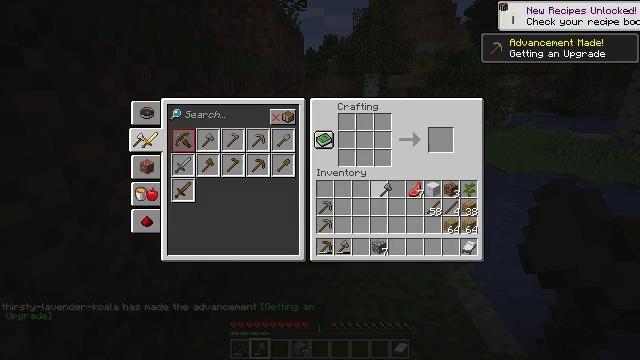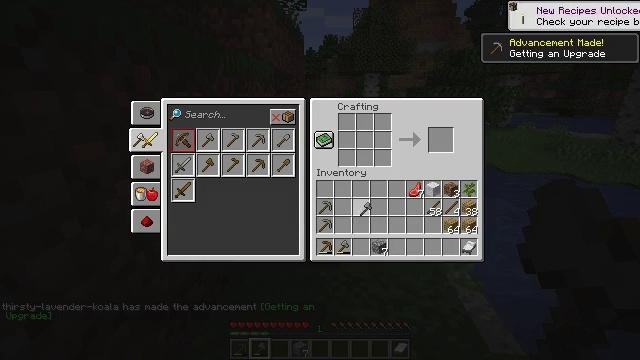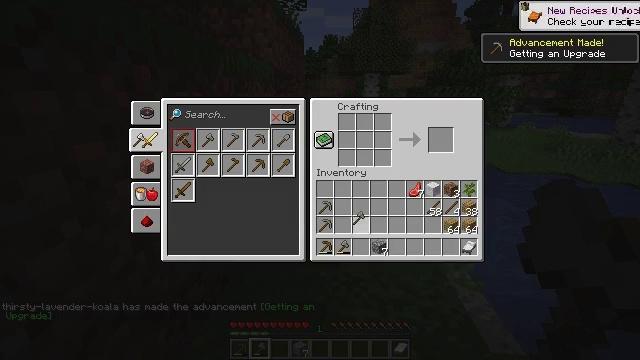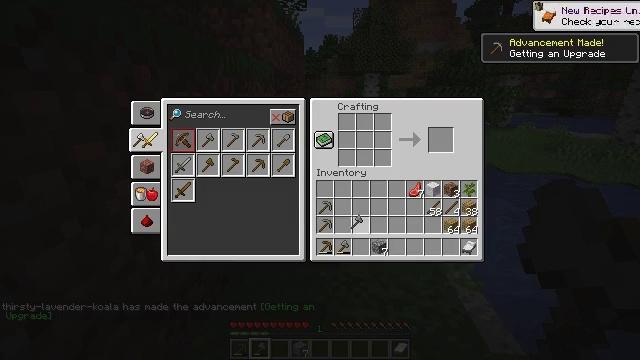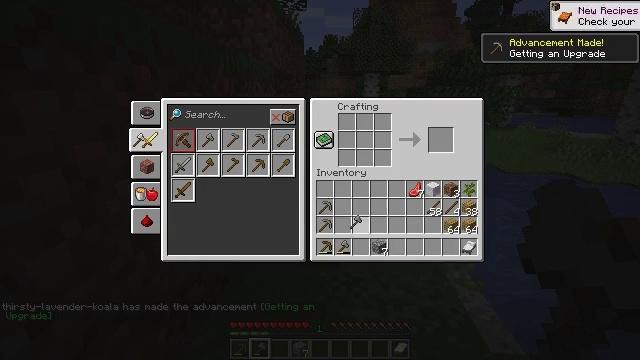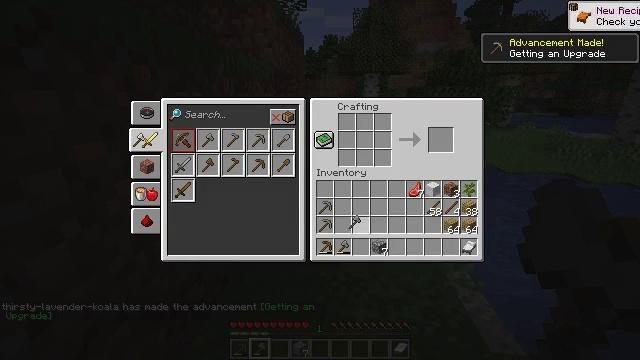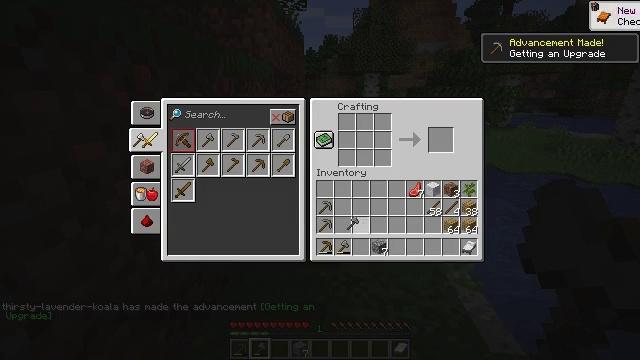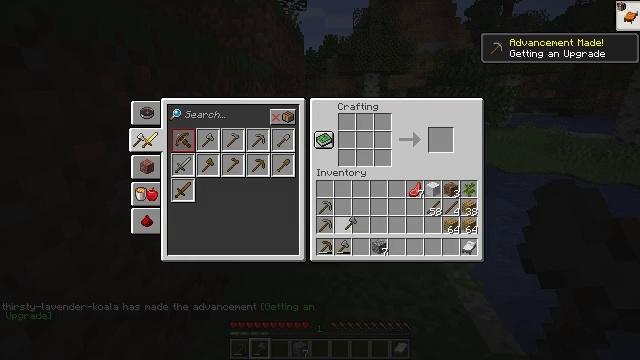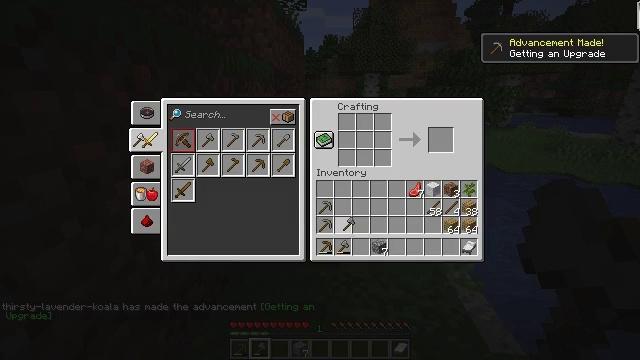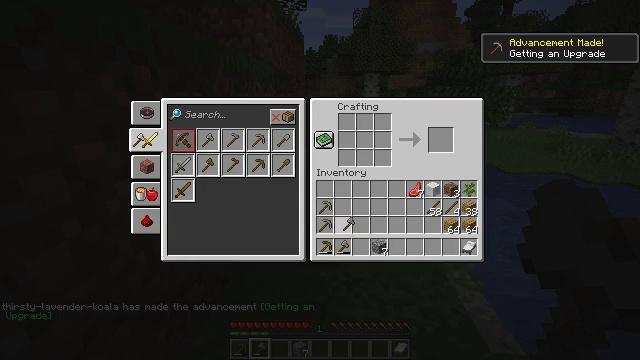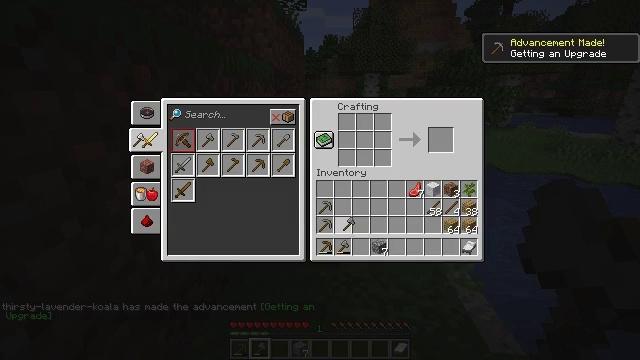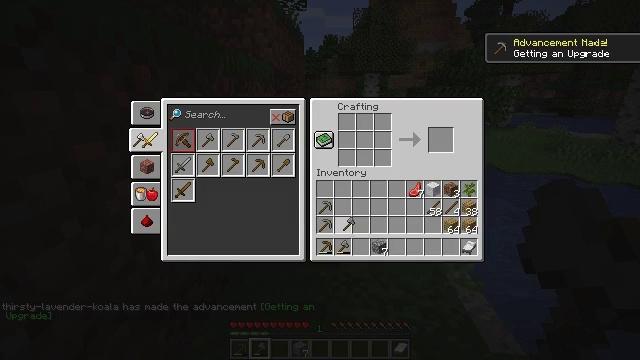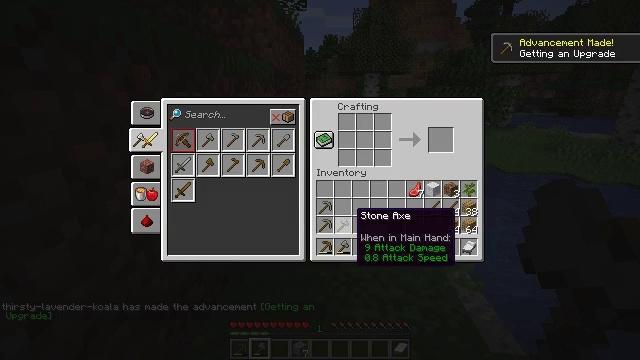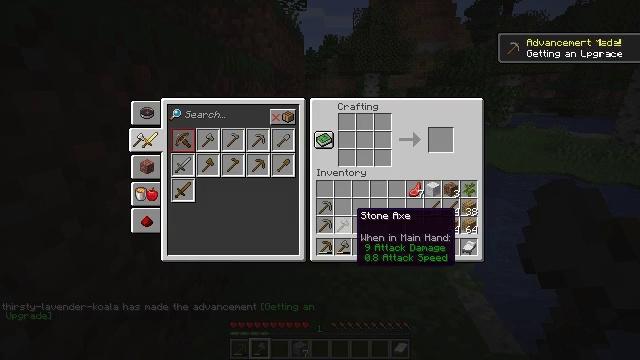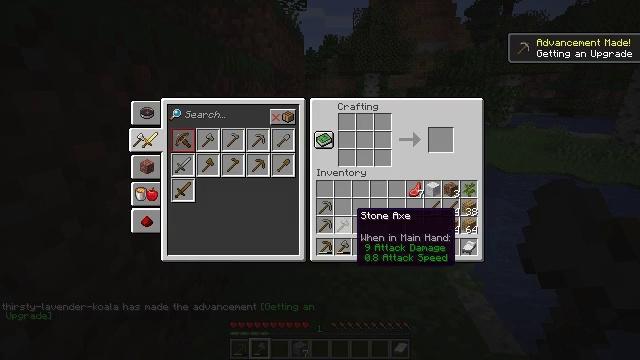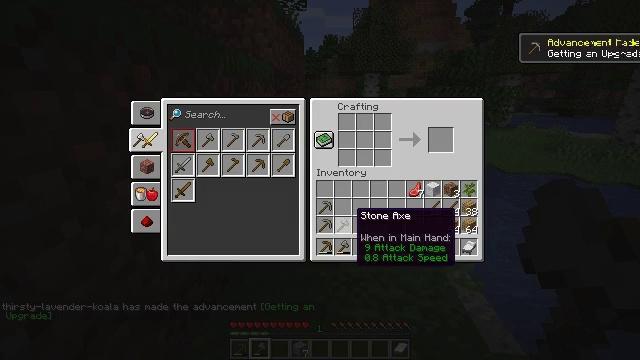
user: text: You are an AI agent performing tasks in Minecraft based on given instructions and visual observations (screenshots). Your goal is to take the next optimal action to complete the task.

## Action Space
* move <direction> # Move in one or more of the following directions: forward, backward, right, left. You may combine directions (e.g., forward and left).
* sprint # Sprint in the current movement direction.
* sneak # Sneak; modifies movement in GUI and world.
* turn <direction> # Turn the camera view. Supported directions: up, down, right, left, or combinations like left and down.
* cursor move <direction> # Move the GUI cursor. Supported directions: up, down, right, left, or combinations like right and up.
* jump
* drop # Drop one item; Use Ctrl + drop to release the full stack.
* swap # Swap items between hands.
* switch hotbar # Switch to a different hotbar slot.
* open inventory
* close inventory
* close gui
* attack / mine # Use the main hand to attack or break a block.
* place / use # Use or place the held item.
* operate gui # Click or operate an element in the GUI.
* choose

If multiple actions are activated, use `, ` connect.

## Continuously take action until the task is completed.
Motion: motion action
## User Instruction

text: Open the crafting table to craft a stone shovel.
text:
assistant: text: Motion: cursor move left and down, open gui
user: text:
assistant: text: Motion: cursor move left and down
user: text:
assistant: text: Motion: no_op
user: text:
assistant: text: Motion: no_op
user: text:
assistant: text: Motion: no_op
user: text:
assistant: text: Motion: no_op
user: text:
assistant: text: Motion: no_op
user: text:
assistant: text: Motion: no_op
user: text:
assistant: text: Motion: no_op
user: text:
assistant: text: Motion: operate gui
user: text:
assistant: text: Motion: operate gui
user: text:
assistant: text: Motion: no_op
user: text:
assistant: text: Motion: no_op
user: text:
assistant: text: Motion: no_op
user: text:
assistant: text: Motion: no_op
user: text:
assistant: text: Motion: no_op
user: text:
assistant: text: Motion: no_op
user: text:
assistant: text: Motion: no_op
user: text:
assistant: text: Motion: no_op
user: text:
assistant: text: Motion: no_op
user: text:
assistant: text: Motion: cursor move left
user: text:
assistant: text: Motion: cursor move left and up
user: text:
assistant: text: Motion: cursor move left and up
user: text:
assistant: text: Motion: cursor move left and up
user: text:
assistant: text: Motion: cursor move left
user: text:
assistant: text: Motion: no_op
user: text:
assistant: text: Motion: no_op
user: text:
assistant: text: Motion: no_op
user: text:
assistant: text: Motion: no_op
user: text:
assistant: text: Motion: cursor move up